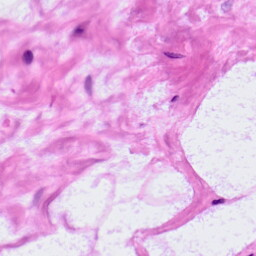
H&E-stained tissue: LymphNode